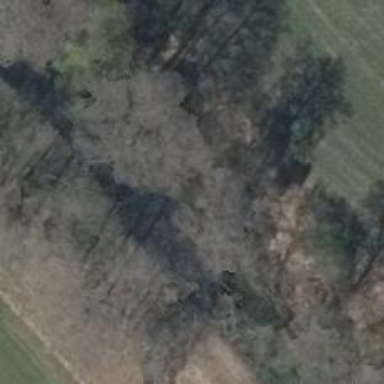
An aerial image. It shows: Row of deciduous broadleaved trees.